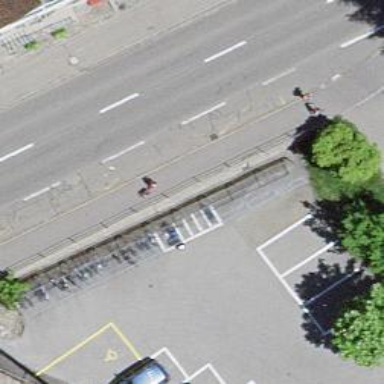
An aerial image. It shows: Bus stop with platform for public transport.